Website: apple
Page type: account-selection
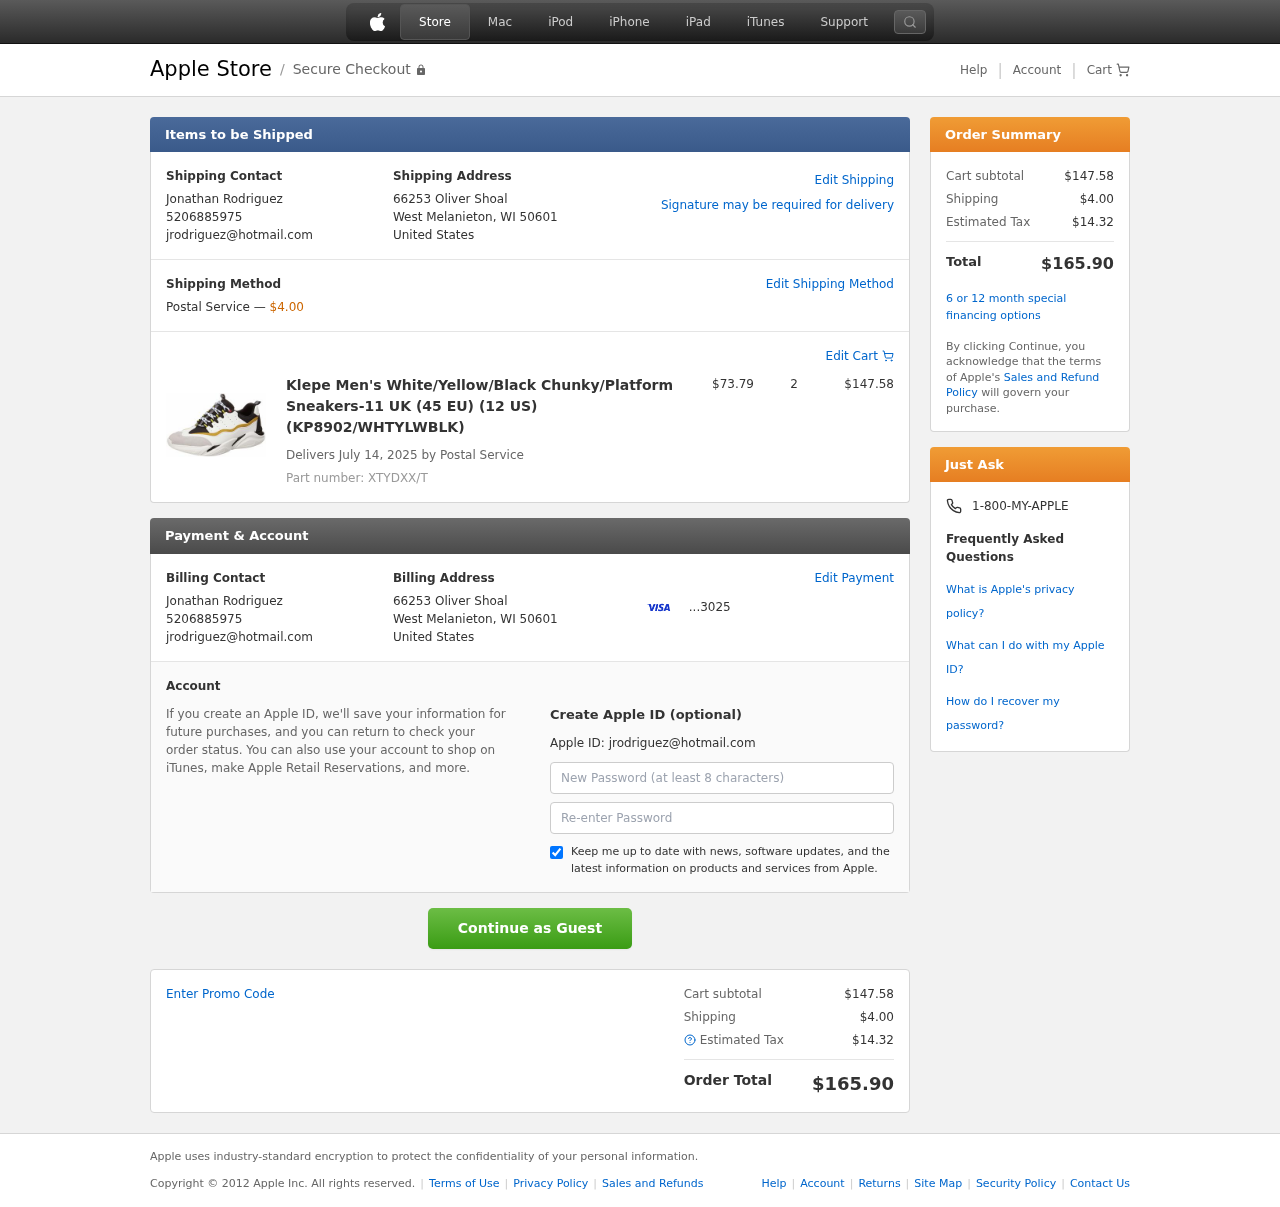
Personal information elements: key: PII_CARD_LAST4
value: ...3025
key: PII_CITY_STATE_ZIP
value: West Melanieton, WI 50601
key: PII_COUNTRY
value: United States
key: PII_EMAIL
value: jrodriguez@hotmail.com
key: PII_FULLNAME
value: Jonathan Rodriguez
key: PII_PHONE
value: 5206885975
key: PII_STREET
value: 66253 Oliver Shoal
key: PII_FIRSTNAME
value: Jonathan
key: PII_LASTNAME
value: Rodriguez
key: PII_FULLNAME2
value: Jonathan Rodriguez
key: PII_FULLNAME3
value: Jonathan Rodriguez
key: PII_FIRSTNAME2
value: Jonathan
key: PII_FIRSTNAME3
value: Jonathan
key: PII_LASTNAME2
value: Rodriguez
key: PII_LASTNAME3
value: Rodriguez
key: PII_FIRSTNAME_DERIVED
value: Jonathan
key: PII_LASTNAME_DERIVED
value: Rodriguez
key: PII_FULLNAME_DERIVED
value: Jonathan Rodriguez
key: PII_NAME_FULL_DERIVED
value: Jonathan Rodriguez
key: PII_PHONE_LINE
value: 5975
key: PII_PHONE_SUFFIX
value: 5975
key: PII_PHONE2
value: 5206885975
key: PII_PHONE3
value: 5206885975
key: PII_PHONE_NUMERIC
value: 5206885975
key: PII_PHONE_LINE_NUMERIC
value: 5975
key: PII_PHONE_SUFFIX_NUMERIC
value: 5975
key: PII_PHONE2_NUMERIC
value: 5206885975
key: PII_PHONE3_NUMERIC
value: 5206885975
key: PII_PHONE_DIGITS
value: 5206885975
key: PII_PHONE_LAST4
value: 5975
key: PII_EMAIL2
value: jrodriguez@hotmail.com
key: PII_EMAIL3
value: jrodriguez@hotmail.com
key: PII_STREET2
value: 66253 Oliver Shoal
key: PII_CITY_STATE_ZIP2
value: West Melanieton, WI 50601
Product elements: key: PRODUCT1_NAME
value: Klepe Men's White/Yellow/Black Chunky/Platform Sneakers-11 UK (45 EU) (12 US) (KP8902/WHTYLWBLK)
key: PRODUCT1_PRICE
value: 73.79
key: PRODUCT1_QUANTITY
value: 2
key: PRODUCT_PART_NUMBER
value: Part number: XTYDXX/T
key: PRODUCT_TOTAL
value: $147.58
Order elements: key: ORDER_SHIPPING_COST
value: $4.00
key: ORDER_DELIVERY_DATE
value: Delivers July 14, 2025 by Postal Service
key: ORDER_SUBTOTAL
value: $147.58
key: ORDER_TAX
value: $14.32
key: ORDER_TOTAL
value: $165.90